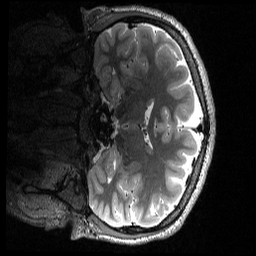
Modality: T2w
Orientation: coronal
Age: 23
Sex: male
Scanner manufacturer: siemens
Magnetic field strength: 3 T
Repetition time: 3.2 s
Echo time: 0.566 s